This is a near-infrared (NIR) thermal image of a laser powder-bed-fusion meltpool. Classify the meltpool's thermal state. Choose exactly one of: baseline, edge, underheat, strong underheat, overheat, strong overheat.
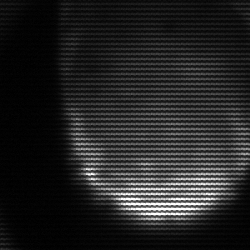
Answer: edge